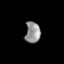
Tissue: lung
Cell type: Epithelial cells
Senescence score: 0.203
Nuclear area (px): 313
Mean DAPI intensity: 146.332